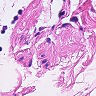
Metastatic tissue present: no